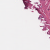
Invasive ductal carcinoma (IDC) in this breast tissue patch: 0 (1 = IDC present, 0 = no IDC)